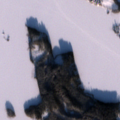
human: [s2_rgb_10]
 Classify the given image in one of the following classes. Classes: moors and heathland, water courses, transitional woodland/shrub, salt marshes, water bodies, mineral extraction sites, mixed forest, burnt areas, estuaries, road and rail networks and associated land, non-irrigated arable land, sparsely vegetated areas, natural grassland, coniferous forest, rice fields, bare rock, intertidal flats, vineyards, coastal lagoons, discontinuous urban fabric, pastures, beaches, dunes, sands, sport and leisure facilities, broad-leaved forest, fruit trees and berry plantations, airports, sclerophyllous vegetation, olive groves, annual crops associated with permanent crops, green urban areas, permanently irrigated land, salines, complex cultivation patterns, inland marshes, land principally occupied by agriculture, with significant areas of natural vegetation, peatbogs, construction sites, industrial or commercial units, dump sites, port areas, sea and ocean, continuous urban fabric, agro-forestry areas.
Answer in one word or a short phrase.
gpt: coniferous forest, mixed forest, water bodies